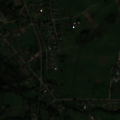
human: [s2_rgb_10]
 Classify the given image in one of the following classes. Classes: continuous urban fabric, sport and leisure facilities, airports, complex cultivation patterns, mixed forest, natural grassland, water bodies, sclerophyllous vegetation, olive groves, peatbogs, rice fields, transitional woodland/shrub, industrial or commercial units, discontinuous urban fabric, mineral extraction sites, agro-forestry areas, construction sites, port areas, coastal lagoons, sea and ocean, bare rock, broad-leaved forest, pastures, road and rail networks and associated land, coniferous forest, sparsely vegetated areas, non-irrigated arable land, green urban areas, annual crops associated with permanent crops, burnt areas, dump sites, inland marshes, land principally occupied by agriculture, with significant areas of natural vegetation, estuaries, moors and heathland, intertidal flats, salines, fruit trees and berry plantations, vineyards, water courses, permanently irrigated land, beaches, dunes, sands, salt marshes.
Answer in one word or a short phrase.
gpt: discontinuous urban fabric, pastures, complex cultivation patterns, broad-leaved forest, mixed forest, inland marshes